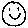
Label: smiley face